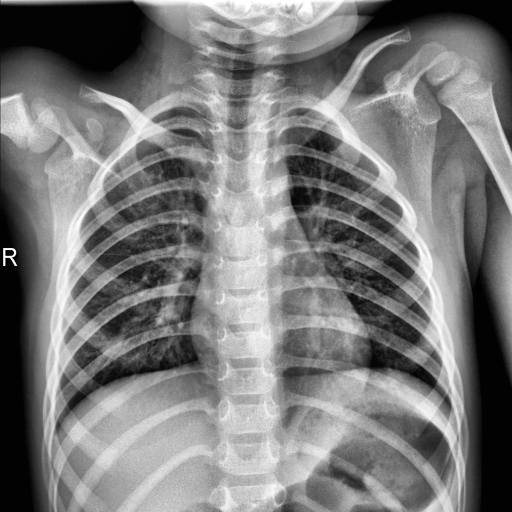
Finding: NORMAL